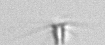
Label: Calciopappus